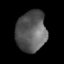
Tissue: lung
Cell type: Epithelial cells
Senescence score: 0.1514
Nuclear area (px): 1209
Mean DAPI intensity: 90.457